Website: bh-photo
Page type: payment
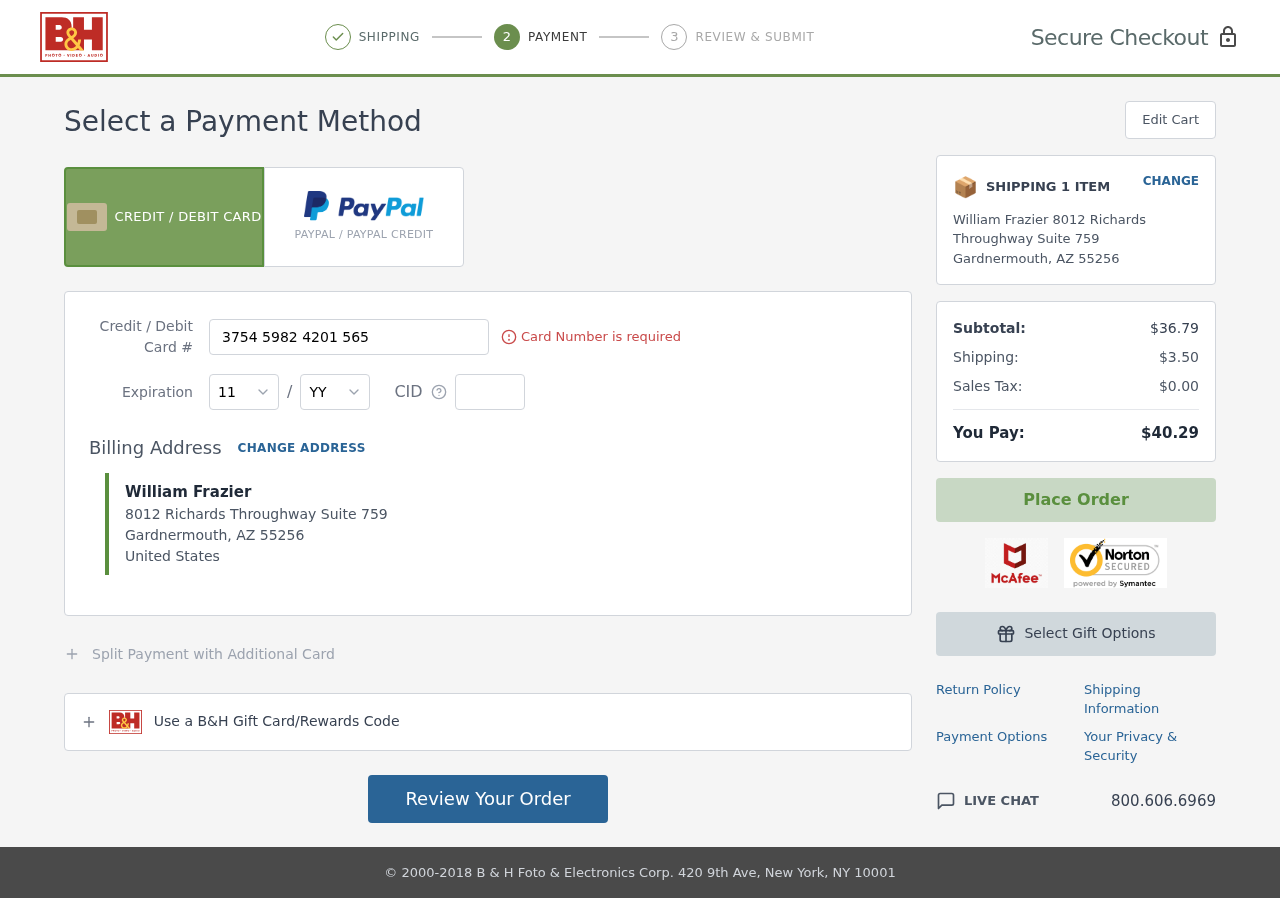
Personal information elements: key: PII_CARD_CVV
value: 6041
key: PII_CARD_EXPIRY_MONTH
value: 11
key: PII_CARD_EXPIRY_YEAR
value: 28
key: PII_CARD_NUMBER
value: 3754 5982 4201 565
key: PII_CITY
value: Gardnermouth
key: PII_COUNTRY
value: United States
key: PII_FULLNAME
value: William Frazier
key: PII_POSTCODE
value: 55256
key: PII_STATE_ABBR
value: AZ
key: PII_STREET
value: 8012 Richards Throughway Suite 759
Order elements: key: ORDER_NUM_ITEMS
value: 1
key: ORDER_SUBTOTAL
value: $36.79
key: ORDER_SHIPPING_COST
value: $3.50
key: ORDER_TAX
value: $0.00
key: ORDER_TOTAL
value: $40.29